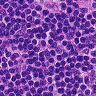
Metastatic tissue present: no